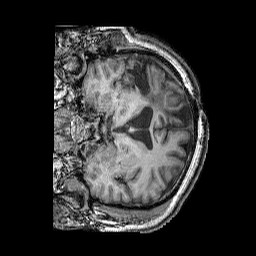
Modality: T1w
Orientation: coronal
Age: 49
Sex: male
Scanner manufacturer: siemens
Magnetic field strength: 3 T
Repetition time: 2.25 s
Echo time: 0.00411 s